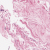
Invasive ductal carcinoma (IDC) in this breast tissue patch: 0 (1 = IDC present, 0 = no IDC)